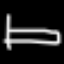
Label: bed